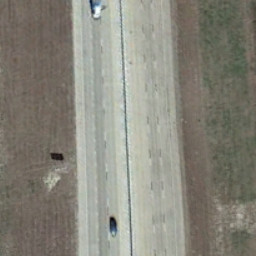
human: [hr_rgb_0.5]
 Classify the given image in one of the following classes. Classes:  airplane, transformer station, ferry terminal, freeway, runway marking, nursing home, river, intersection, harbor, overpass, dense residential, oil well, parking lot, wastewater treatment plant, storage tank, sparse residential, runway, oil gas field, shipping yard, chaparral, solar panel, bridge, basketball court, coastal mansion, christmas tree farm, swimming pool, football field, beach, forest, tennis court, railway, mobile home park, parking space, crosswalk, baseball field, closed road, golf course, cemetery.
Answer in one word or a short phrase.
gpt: freeway